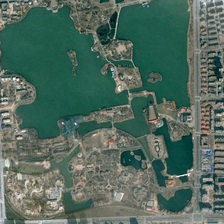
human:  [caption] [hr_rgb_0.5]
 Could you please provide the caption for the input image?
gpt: many buildings are around a park with an irregular pond .

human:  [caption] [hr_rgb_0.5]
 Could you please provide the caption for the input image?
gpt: many buildings are around a park with an irregular pond .

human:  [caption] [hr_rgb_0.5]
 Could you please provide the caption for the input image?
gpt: many buildings are around a park with an irregular pond .

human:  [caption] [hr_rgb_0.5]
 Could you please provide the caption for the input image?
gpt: many buildings are around a park with an irregular pond .

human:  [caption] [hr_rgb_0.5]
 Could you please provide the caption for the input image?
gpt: many buildings are around a park with an irregular pond .